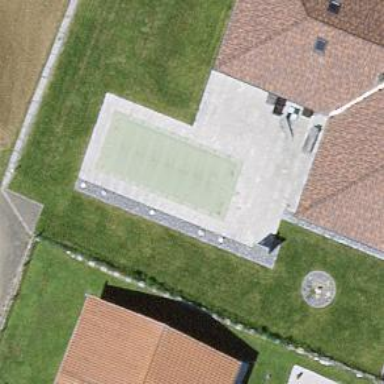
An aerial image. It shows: Swimming pool located in leisure land.